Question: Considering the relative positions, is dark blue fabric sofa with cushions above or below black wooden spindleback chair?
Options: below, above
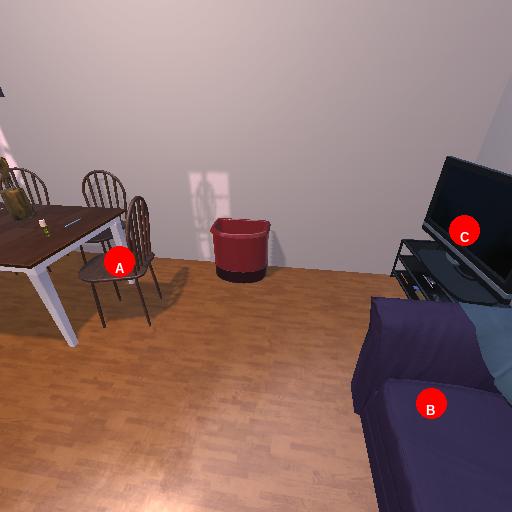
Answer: below